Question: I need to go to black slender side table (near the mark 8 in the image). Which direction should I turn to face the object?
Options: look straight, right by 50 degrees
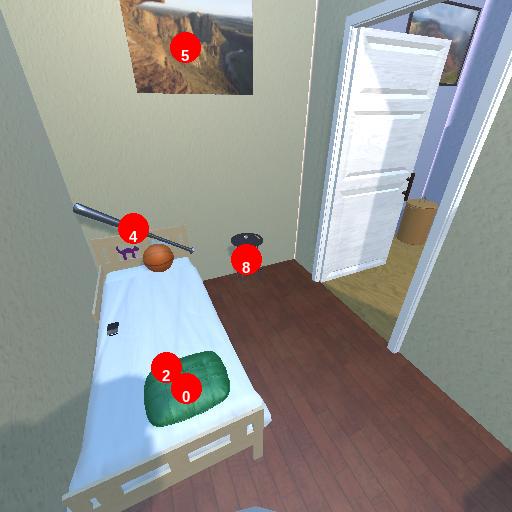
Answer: look straight